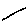
Label: line